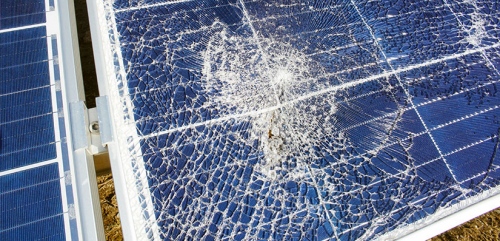
Label: Physical-Damage